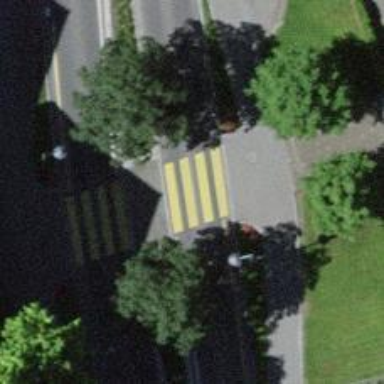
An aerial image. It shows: Uncontrolled zebra crossing with notable zebra markings.